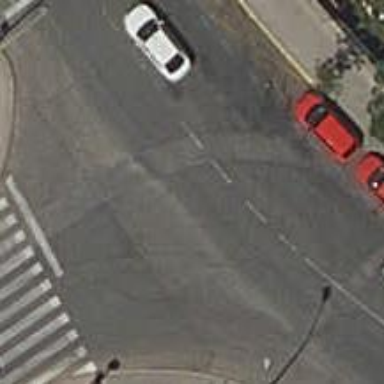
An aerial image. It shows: Road with traffic signals.